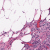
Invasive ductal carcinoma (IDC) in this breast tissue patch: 1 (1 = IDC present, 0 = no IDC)